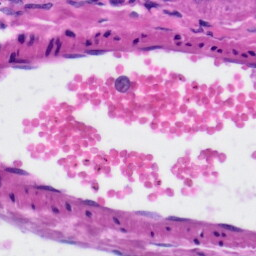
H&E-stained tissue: Liver